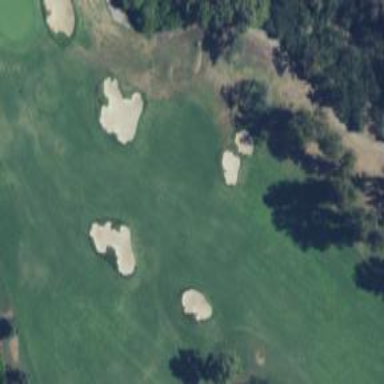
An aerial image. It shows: View of golf hole.